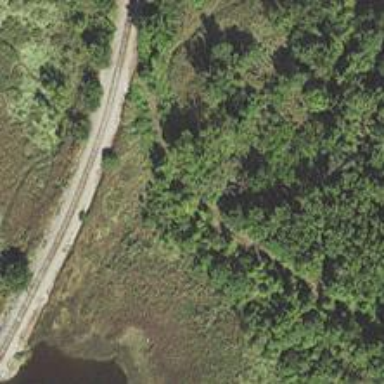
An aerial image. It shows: Abandoned railway track.